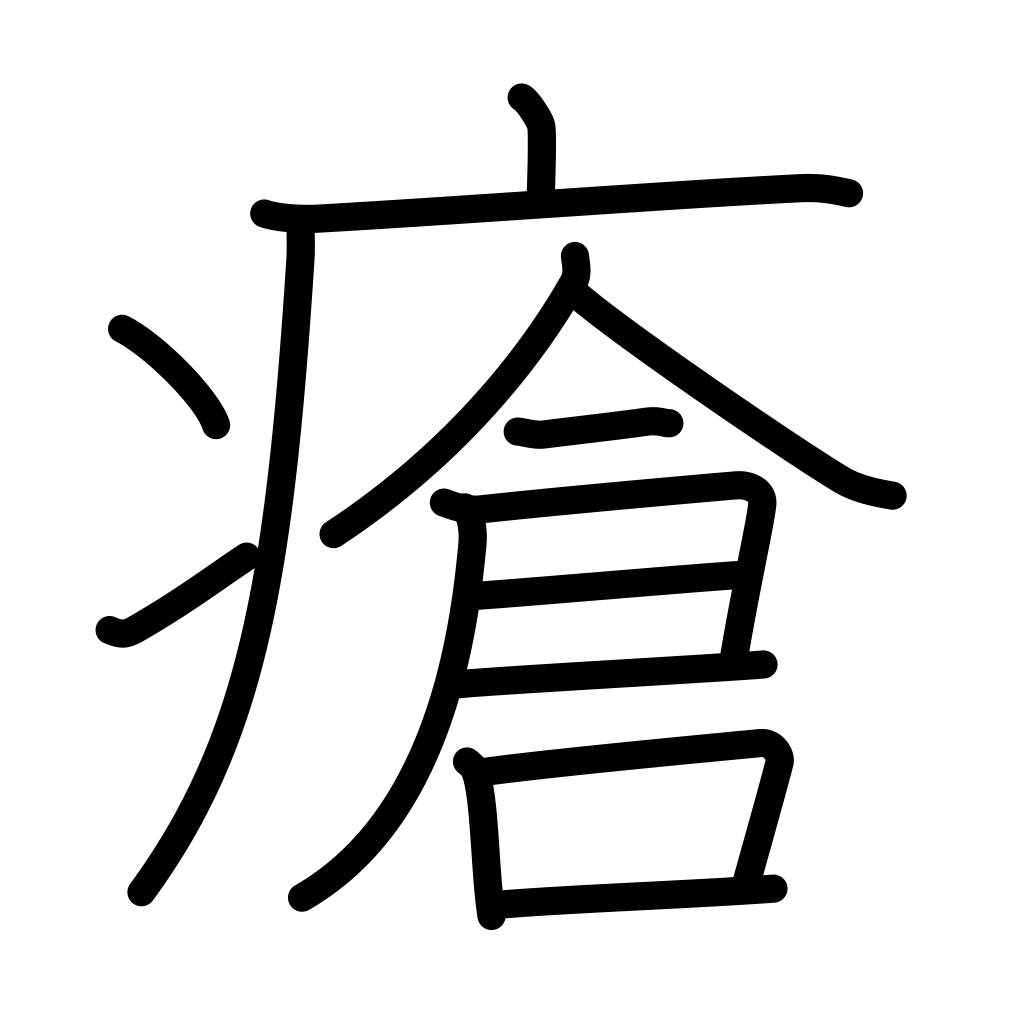
Meaning: wound, boil, syphilis